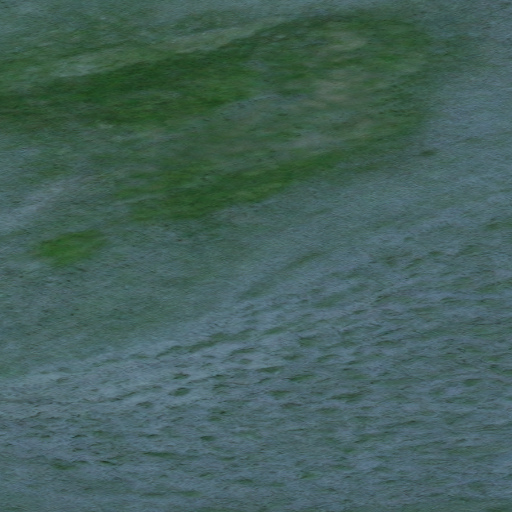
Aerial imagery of cape in Alaska named Itiptigvirak Neck containing only unknown